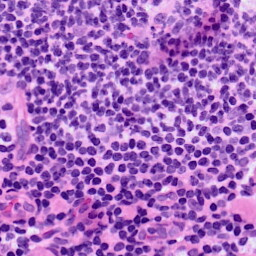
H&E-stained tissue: LymphNode